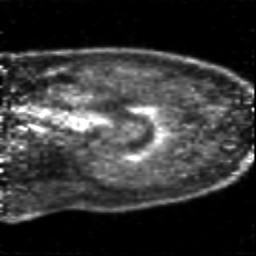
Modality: PET
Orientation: sagittal
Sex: male
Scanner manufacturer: siemens